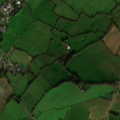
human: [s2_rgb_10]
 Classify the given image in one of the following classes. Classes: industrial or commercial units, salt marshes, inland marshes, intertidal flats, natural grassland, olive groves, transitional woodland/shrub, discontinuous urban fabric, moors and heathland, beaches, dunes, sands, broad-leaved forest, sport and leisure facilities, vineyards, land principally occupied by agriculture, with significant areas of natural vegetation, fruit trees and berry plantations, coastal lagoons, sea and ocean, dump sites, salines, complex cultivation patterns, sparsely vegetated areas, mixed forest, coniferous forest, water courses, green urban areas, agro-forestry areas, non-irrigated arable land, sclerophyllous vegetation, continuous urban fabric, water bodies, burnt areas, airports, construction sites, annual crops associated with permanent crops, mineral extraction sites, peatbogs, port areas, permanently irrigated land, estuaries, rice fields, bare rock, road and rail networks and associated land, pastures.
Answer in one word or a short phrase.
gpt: non-irrigated arable land, pastures